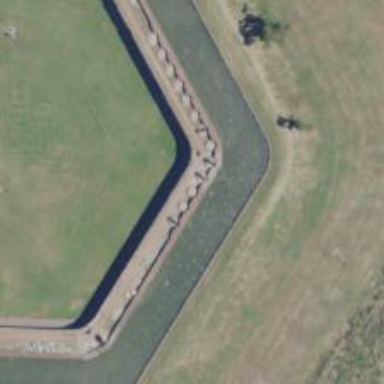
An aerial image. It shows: Historic gun emplacement.